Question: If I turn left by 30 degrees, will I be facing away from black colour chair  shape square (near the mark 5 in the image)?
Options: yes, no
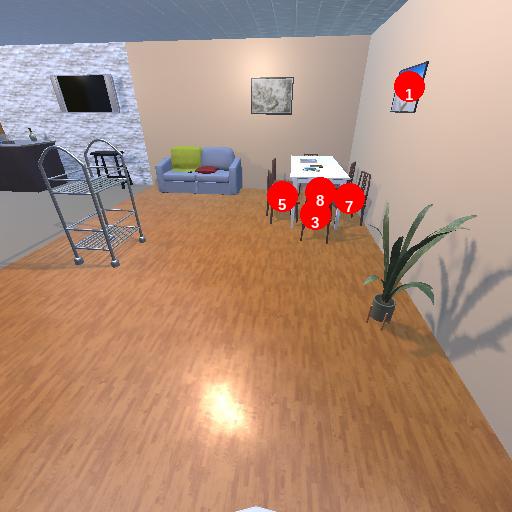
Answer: yes